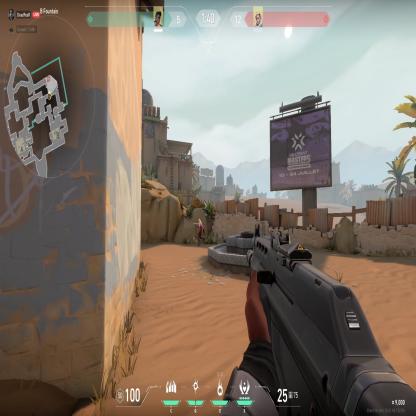
Label: enemy